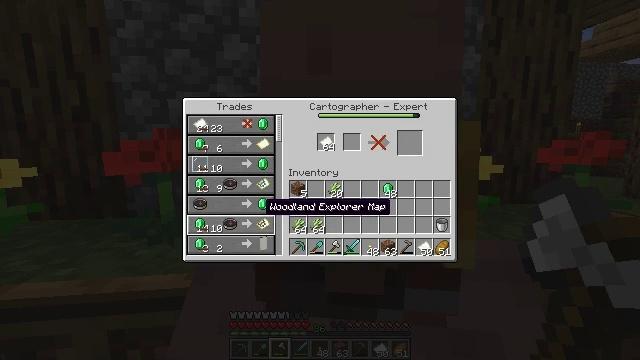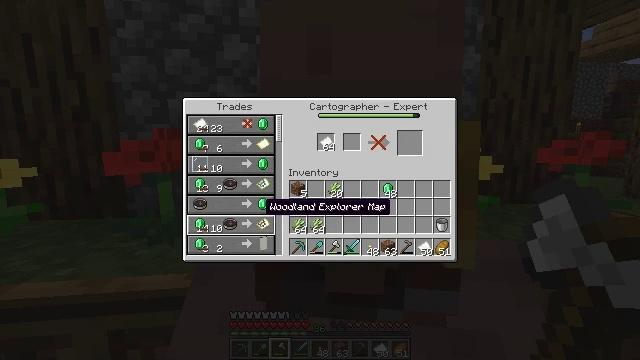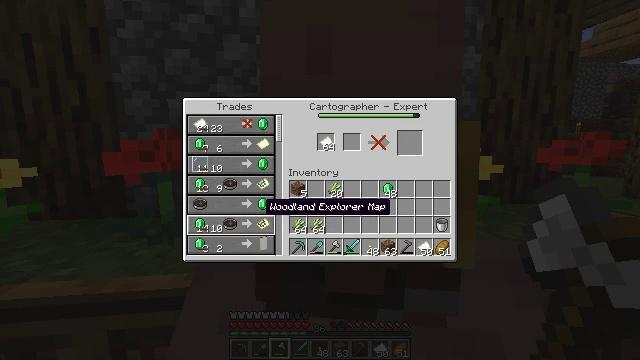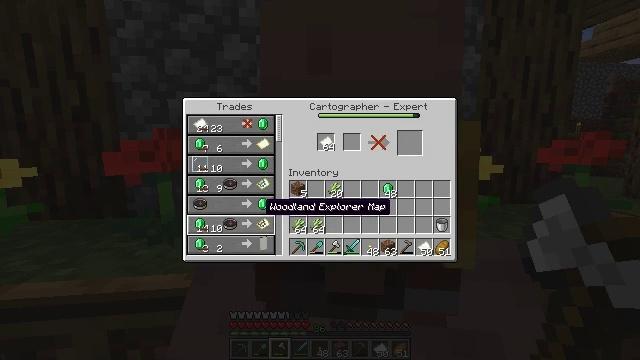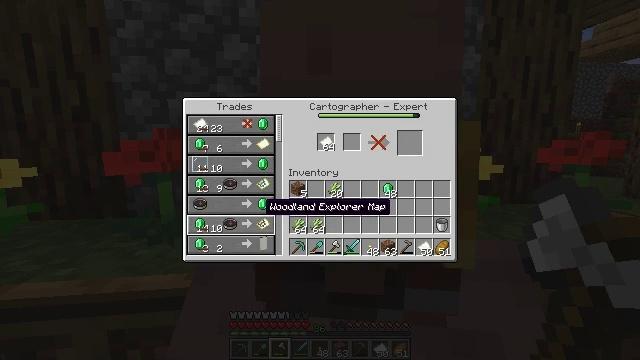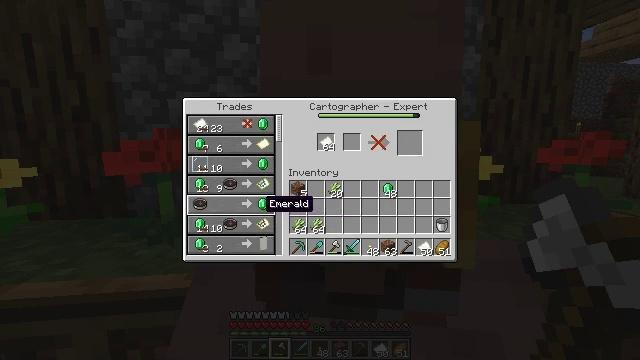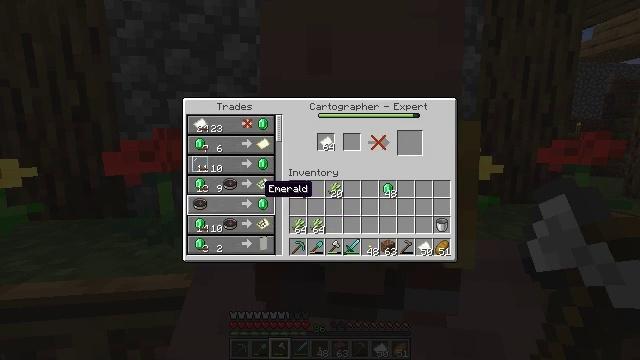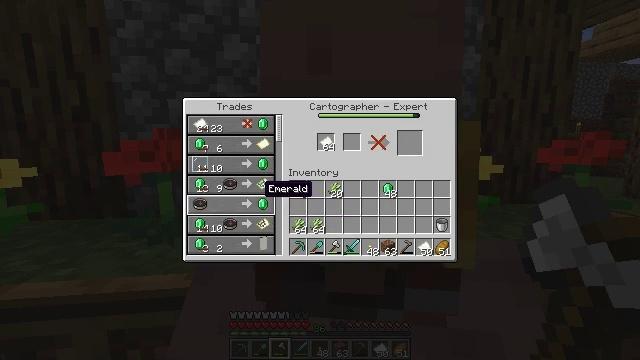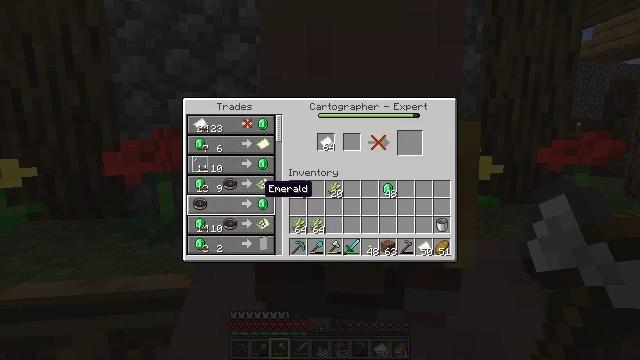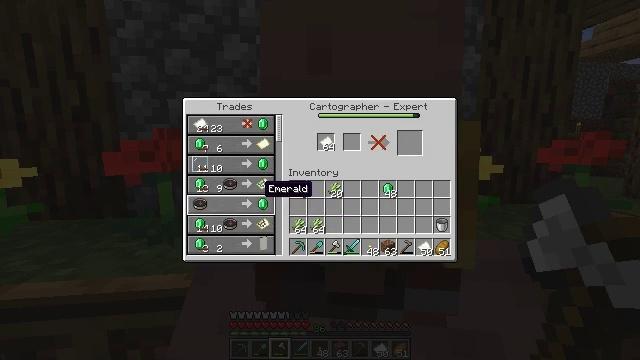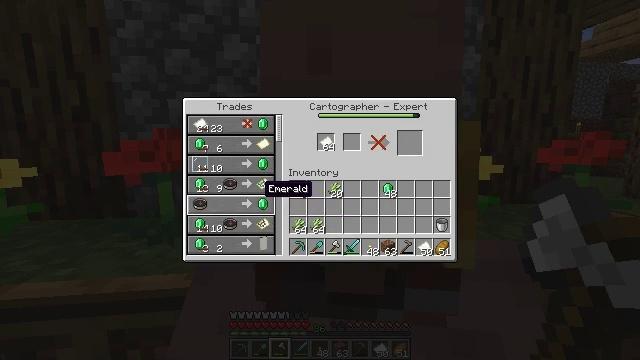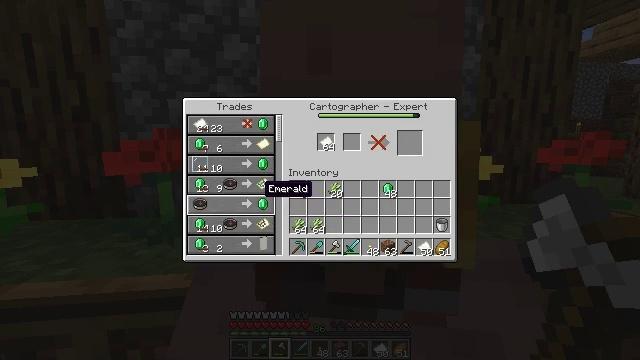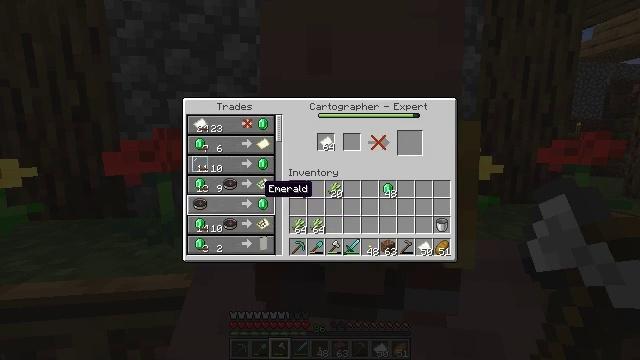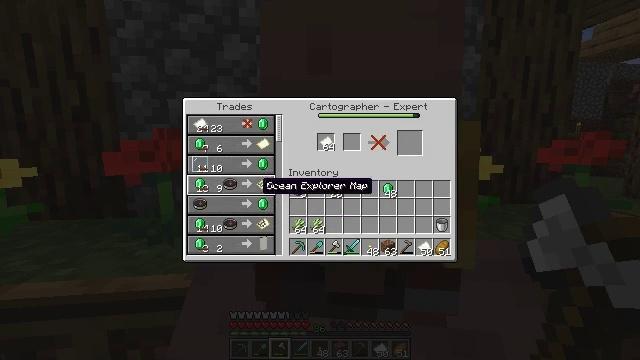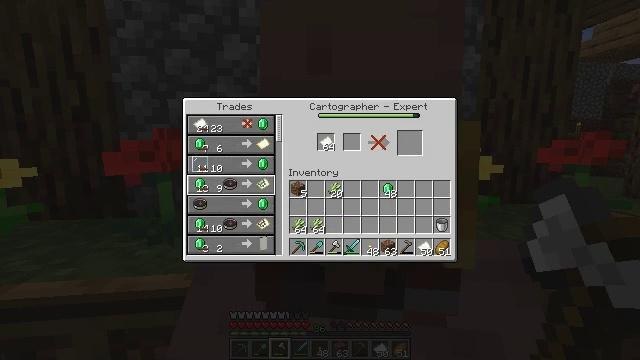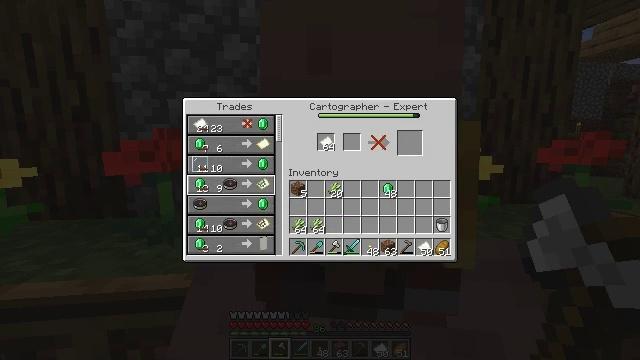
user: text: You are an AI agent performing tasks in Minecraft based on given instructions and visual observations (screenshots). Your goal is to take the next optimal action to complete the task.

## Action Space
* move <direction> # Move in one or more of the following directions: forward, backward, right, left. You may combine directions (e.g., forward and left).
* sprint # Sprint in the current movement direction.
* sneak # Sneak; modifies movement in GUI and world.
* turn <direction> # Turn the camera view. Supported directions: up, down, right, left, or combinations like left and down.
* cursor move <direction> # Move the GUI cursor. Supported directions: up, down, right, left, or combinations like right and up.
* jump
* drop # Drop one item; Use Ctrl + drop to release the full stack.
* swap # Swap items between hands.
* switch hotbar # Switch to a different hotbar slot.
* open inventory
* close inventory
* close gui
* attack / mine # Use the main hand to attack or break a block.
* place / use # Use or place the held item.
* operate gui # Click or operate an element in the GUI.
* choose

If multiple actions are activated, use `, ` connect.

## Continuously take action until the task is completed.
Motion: motion action
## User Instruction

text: Cut down the sugar cane stalks.
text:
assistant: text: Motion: no_op
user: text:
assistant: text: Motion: no_op
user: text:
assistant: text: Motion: no_op
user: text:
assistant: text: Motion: no_op
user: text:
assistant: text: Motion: no_op
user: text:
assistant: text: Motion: cursor move up
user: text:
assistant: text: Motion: no_op
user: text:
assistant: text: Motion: no_op
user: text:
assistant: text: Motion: no_op
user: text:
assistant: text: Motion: no_op
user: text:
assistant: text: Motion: no_op
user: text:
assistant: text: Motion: no_op
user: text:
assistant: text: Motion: no_op
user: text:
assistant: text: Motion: no_op
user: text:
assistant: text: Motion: no_op
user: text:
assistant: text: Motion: no_op
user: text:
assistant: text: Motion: no_op
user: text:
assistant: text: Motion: no_op
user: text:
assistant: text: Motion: no_op
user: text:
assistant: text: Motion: no_op
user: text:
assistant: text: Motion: no_op
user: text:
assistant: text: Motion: no_op
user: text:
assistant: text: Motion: no_op
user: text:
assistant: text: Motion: no_op
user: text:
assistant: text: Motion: no_op
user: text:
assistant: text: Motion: no_op
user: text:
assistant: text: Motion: no_op
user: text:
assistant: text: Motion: no_op
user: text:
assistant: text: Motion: no_op
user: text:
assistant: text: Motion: no_op